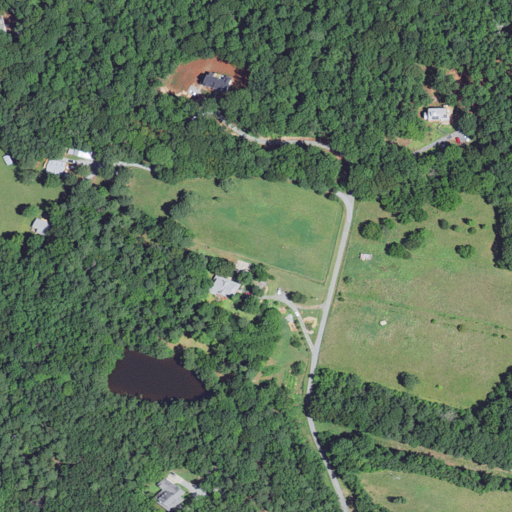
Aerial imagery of mountain in North Carolina named Red Hill containing deciduous forest, mixed forest, pasture, open development, shrub, and open water